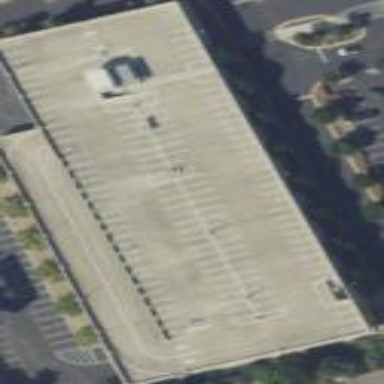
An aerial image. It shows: Multi-storey parking building.